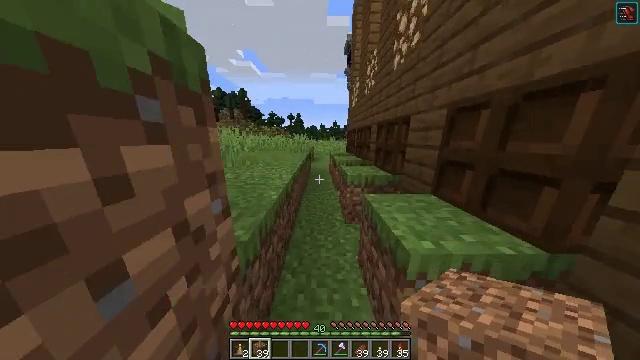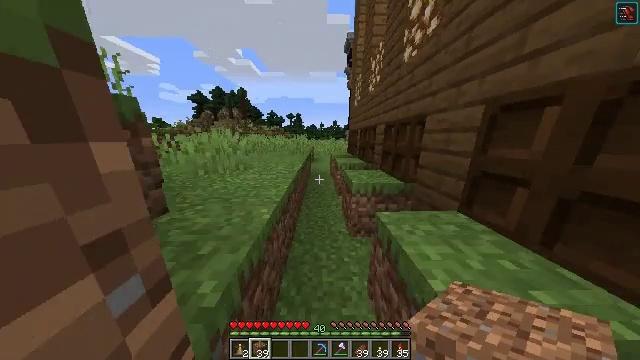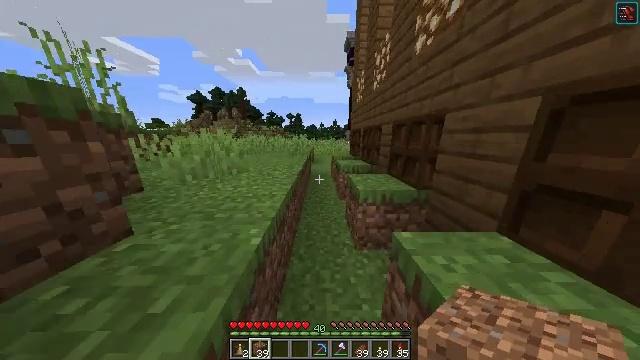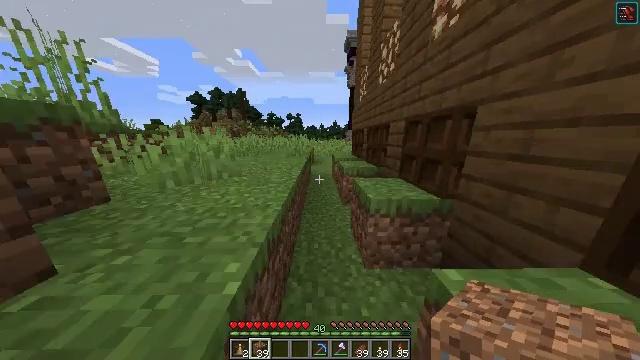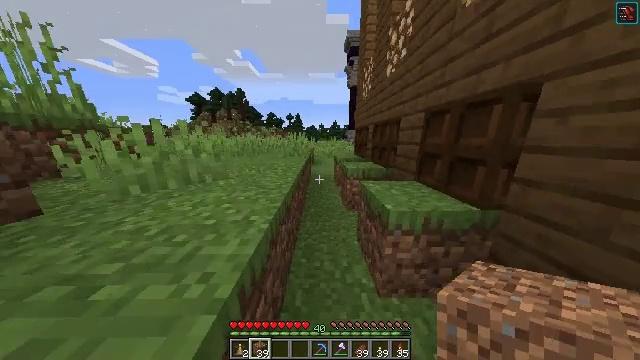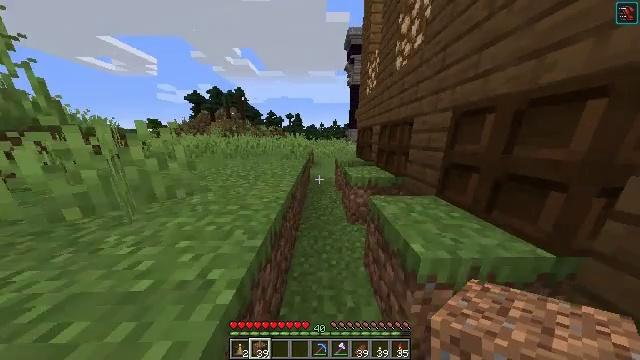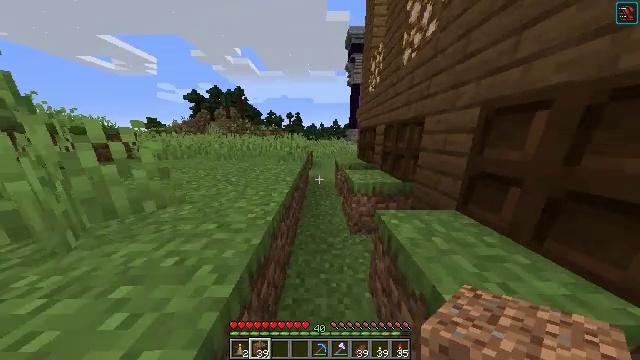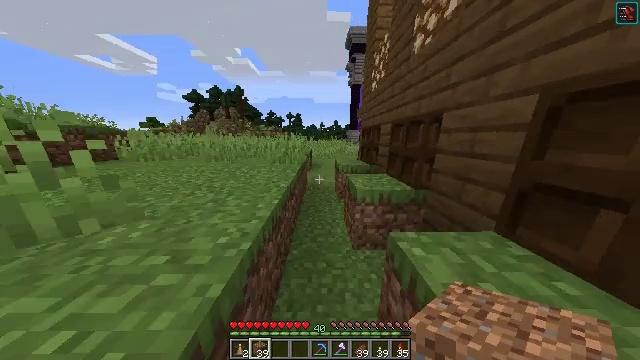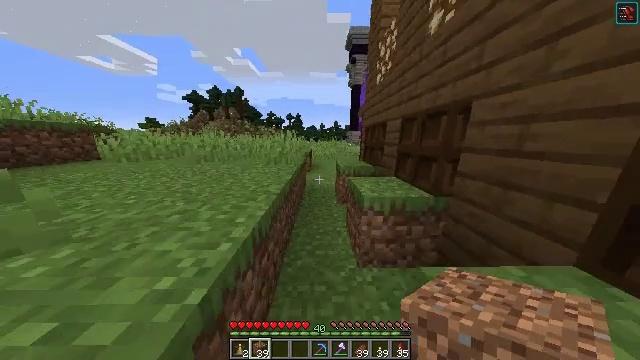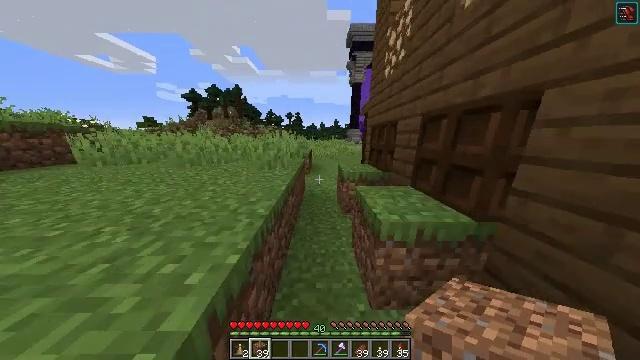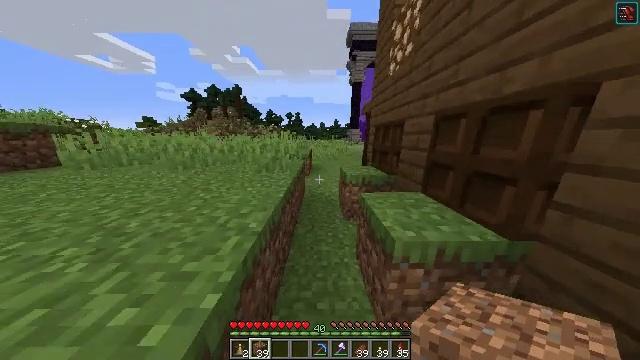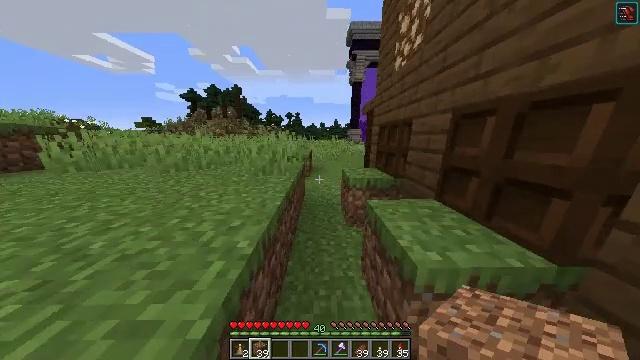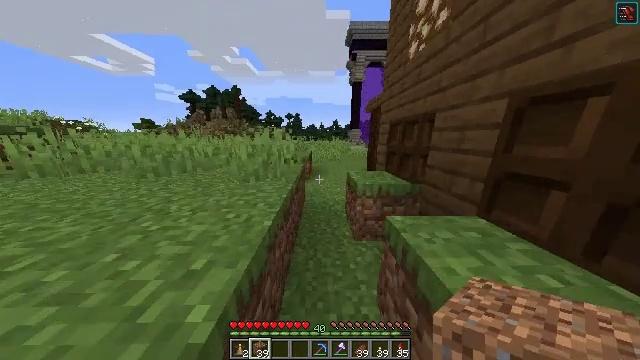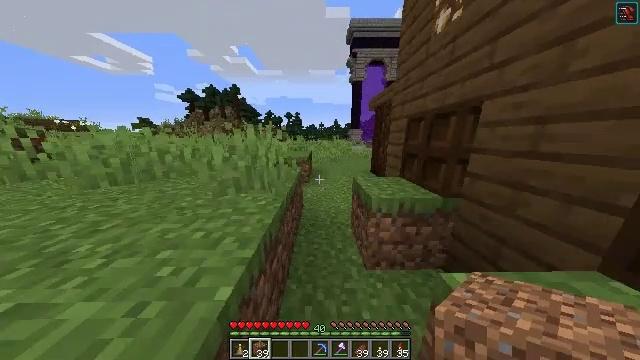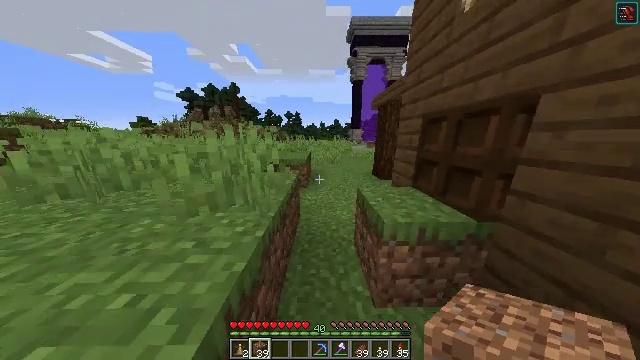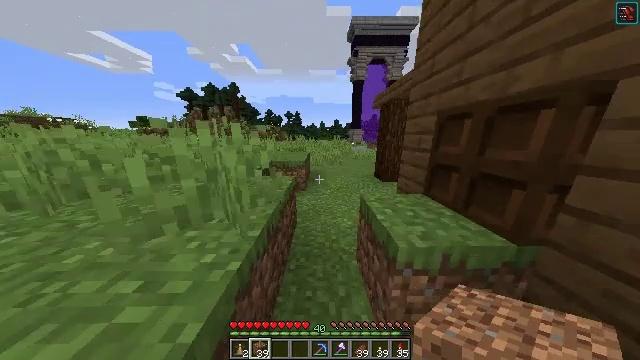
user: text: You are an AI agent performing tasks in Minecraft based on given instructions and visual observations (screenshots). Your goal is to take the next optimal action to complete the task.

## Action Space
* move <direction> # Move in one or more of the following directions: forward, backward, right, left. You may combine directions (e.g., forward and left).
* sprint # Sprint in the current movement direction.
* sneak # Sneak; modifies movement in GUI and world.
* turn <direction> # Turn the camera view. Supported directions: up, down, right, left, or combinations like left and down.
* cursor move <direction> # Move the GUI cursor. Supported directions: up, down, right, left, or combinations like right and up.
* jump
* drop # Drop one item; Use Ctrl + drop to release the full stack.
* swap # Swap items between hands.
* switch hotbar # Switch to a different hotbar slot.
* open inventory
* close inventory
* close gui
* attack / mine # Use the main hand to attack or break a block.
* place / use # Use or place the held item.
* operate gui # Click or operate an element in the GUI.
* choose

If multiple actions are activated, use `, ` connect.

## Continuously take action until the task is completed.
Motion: motion action
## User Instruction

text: Remove a potato from the inventory.
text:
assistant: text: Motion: move forward
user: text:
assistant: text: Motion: move forward
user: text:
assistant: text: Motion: move forward
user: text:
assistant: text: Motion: move forward
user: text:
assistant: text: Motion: move forward
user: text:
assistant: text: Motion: move forward
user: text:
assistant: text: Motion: move forward
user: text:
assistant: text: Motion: move forward
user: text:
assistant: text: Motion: move forward
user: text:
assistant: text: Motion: move forward
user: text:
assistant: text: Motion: move forward
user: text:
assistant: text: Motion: move forward
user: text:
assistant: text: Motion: move forward
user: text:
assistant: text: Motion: move forward
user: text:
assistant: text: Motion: move forward
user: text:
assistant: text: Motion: move forward
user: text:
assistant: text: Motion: move forward
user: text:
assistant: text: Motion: move forward
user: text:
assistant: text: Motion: move forward
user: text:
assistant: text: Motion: move forward
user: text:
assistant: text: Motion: move forward
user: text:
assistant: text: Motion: move forward
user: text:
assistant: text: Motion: move forward
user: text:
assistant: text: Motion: move forward
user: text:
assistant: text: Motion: move forward
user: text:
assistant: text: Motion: move forward
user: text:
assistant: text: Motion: move forward
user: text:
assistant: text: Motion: move forward
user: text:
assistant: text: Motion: move forward
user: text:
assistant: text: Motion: move forward